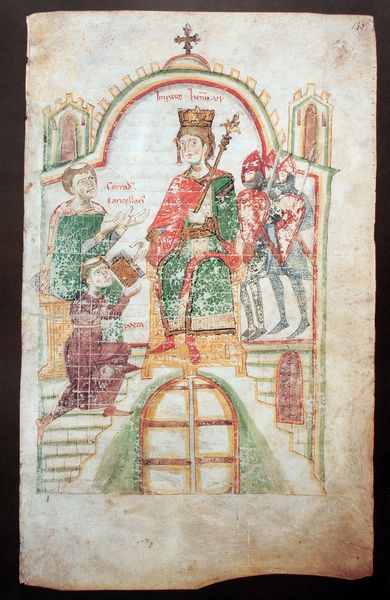
Titel: Codex 120 II; Der Dichter, begleitet vom Kanzler, überreicht dem Kaiser das Buch
Künstler: Petrus de Ebulo
Standort: Bern
Institution: Burgerbibliothek
Schlagwörter: blau, mann, umhang, weiß, frauen, gelb, grün, menschen, sitzen, braun, bunt, fenster, frau, grau, hell, männer, orange, skizze, tür, zeichnung, haus, rot, malerei, architektur, bibel, diener, rahmen, gelehrte, hände, hügel, kirche, figur, gewand, gold, mantel, blatt, krone, rund, turm, herrschaft, farbig, schrift, bücher, papier, bogen, italien, perspektive, türen, schuhe, farbe, lila, violett, linien, rand, figuren, kuppel, treppe, treppen, bischof, kaiser, könig, lanze, papst, soldaten, thron, inschrift, wandmalerei, stufe, stufen, knie, tor, zinnen, foto, oben, unten, keller, schild, buch, burg, kreuz, türme, seite, widmung, illustration, schilder, text, knien, helm, herrscher, trohn, ritter, rüstung, tinte, rom, buchdruck, buchseite, pergament, otto, gestus, christlich, mittelalter, apsis, priester, romanik, mönch, luther, heiliger, lanzen, mönche, übergabe, königin, bedeutungsperspektive, speer, schreiber, maria, miniatur, wachen, ikone, mittelalterlich, handschrift, raster, insignien, zepter, szepter, betteln, ädikula, tonsur, latein, regenbogen, stände, stifter, berater, geschenke, papyrus, buchillustration, buchmalerei, madonne, minnesänger, thronen, minnesang, byzanz, gaben, würdenträger, codex, kettenhemd, manuskript, illumination, conrad, feudalismus, bibelübergabe, darreichung, dedikation, dedikationsbild, farbtrias, flügeltor, herrscherstag, katakomben?, künig, sodex, spielmänner, widmungsbild, fürbitter, buchmakerei, kröne, 'stände, standesgesellschaft, evangilar